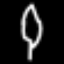
Label: leaf